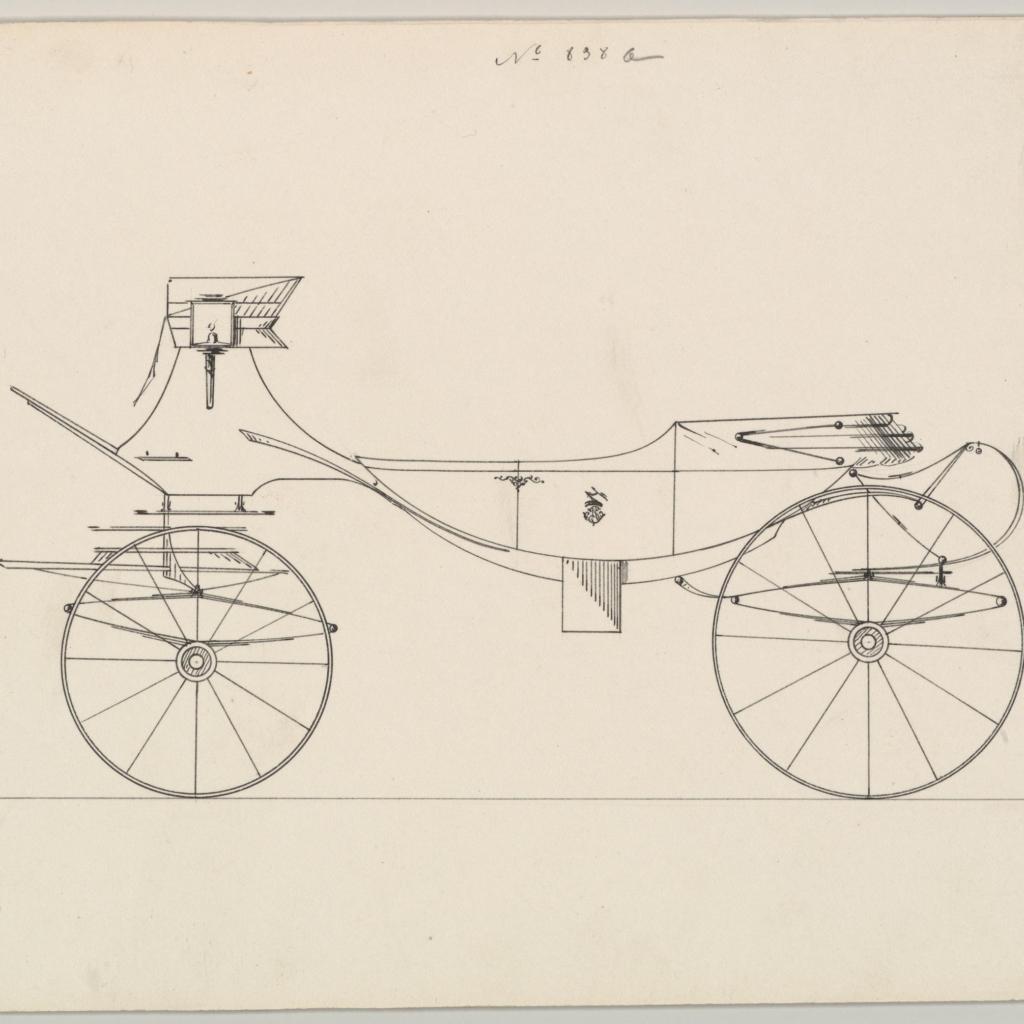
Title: Design for Vis-à-vis/ Barouche, no. 838a
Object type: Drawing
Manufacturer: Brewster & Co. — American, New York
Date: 1850–70
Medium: Watercolor and ink
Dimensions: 6 3/16 x 8 3/4 in. (15.7 x 22.2 cm)
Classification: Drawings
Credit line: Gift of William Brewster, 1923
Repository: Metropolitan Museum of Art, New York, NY